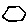
Label: hexagon